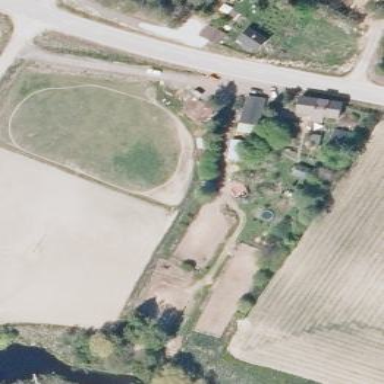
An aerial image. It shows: Farmyard area.